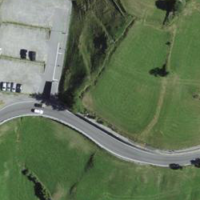
EUNIS habitat code: 26
Species observed at this site:
Pica pica
Heracleum sphondylium